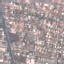
Label: Residential